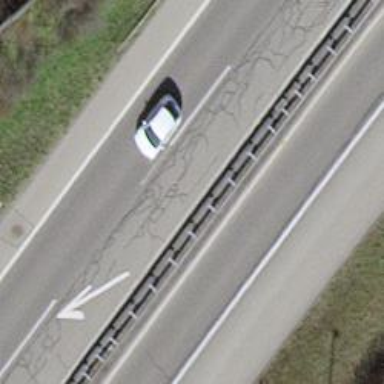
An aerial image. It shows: Asphalt trunk motorway.